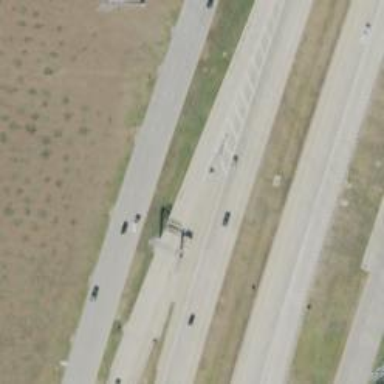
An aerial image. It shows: Toll gantry on the road.